Question: I want to make a curve in a border.. Like that when u click on a google apps button A pop-up window is open here is curve which point to the apps.. how to make this see the image..

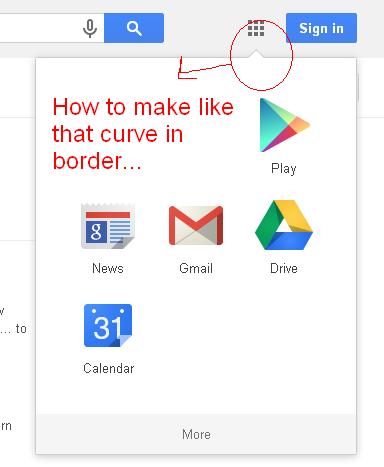
Answer: Use pseudo elements to produce the triangle.
We can give a border to the triangle by using both the before and after pseudo elements - which act as 2 triangles - an outer one - with a color the same as the border color and an inner one - with a slight offset - with a color the same as the background of the widget.
In the following example, the before pseudo element is the 'outer' triangle and the after pseudo elemnt is the 'inner' triangle.
## Markup
'''
<p class="triangle-border">This only needs one HTML element.</p>
'''
## CSS
'''
.triangle-border {
position: relative;
background: #fff;
border: 1px solid #c2c2c2;
width: 200px;
padding: 15px;
margin: 20px;
border-radius: 3px;
box-shadow: 0 2px 9px rgba(0, 0, 0, .3);
}
.triangle-border:before {
content:"";
position: absolute;
top: -10px;
left: 46px;
border-width: 0 10px 10px;
border-style: solid;
border-color: #c2c2c2 rgba(0, 0, 0, 0);
display: block;
width: 0;
}
.triangle-border:after {
content:"";
position: absolute;
top: -8px;
left: 47px;
border-width: 0 9px 9px;
border-style: solid;
border-color: #FFF rgba(0, 0, 0, 0);
display: block;
width: 0;
}
'''
<URL>
Source: <URL>
There are also generators for this like:
<URL>
<URL>
<URL>